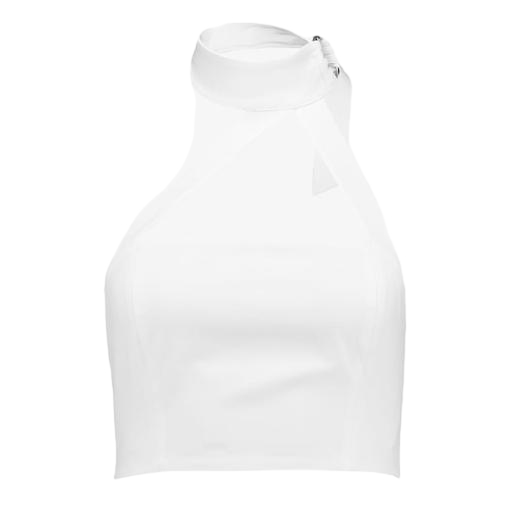
white haute rogue choker top, white halter top, white tie-detail top, white background